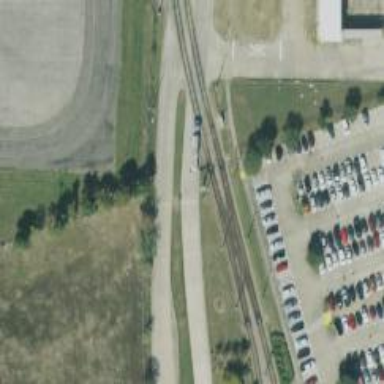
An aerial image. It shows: Light rail railway line with electrification through contact lines.